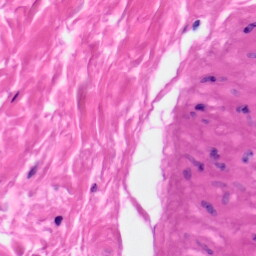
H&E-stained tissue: Skin